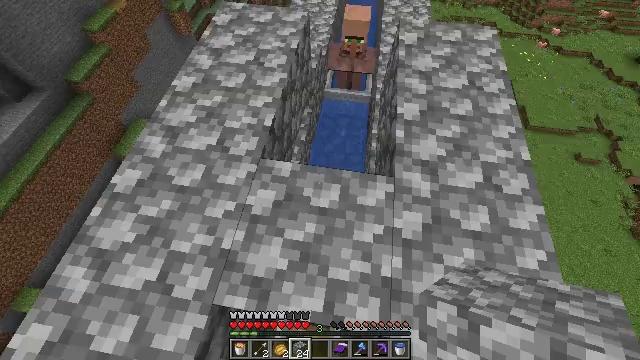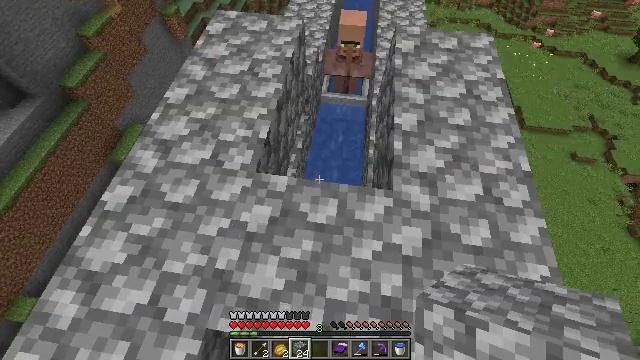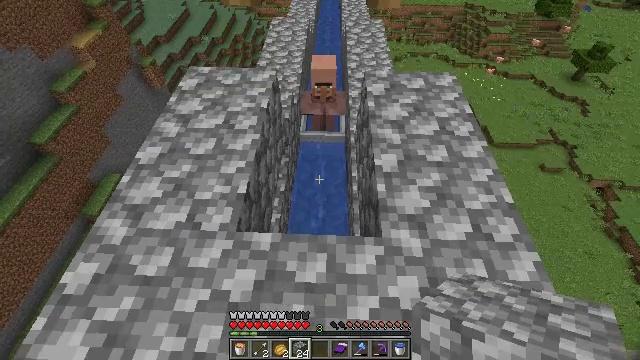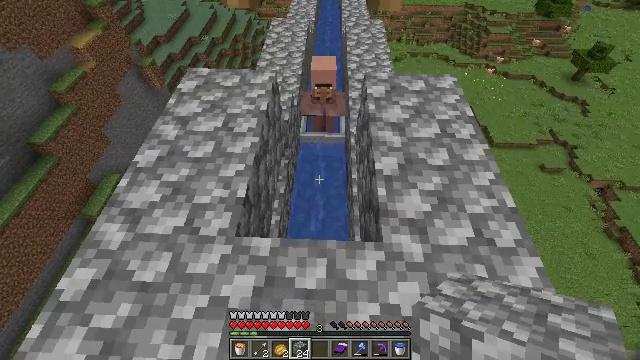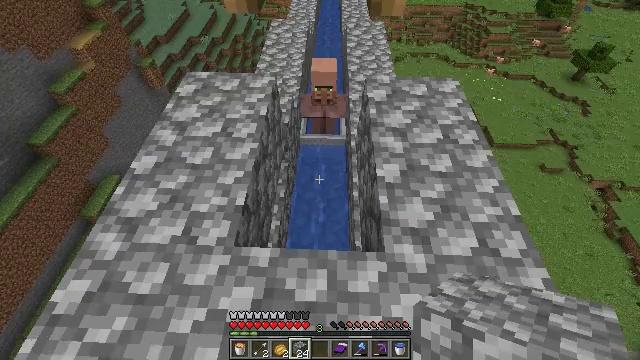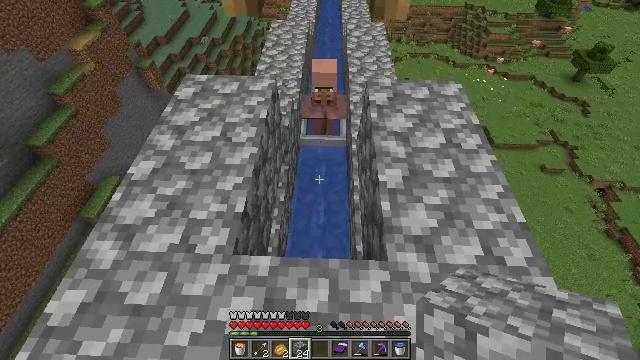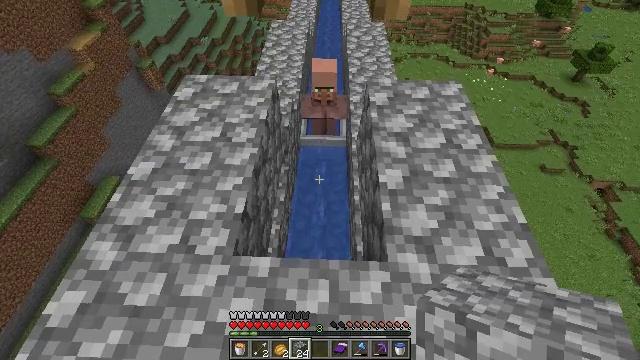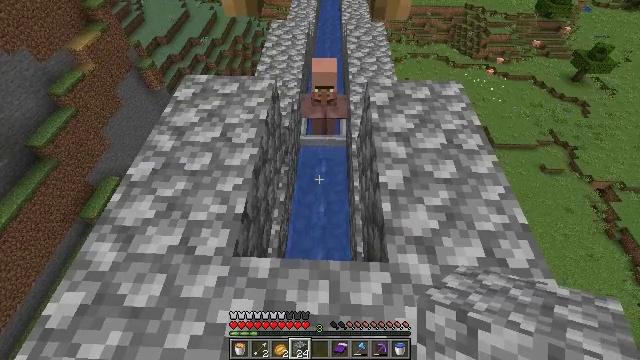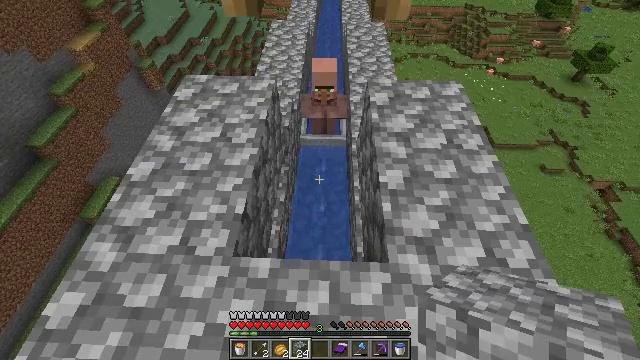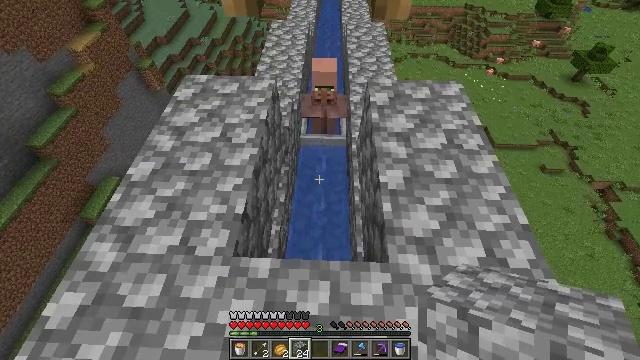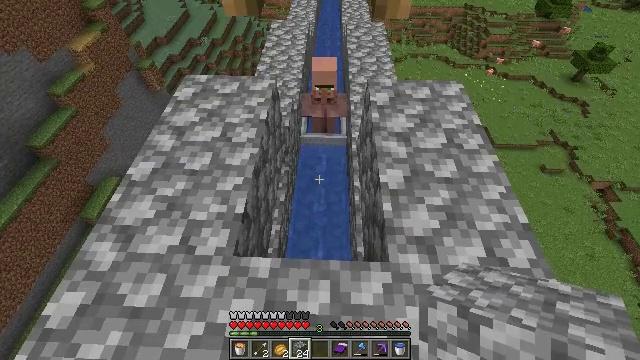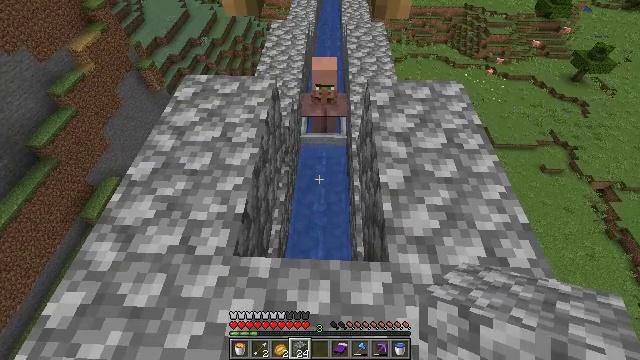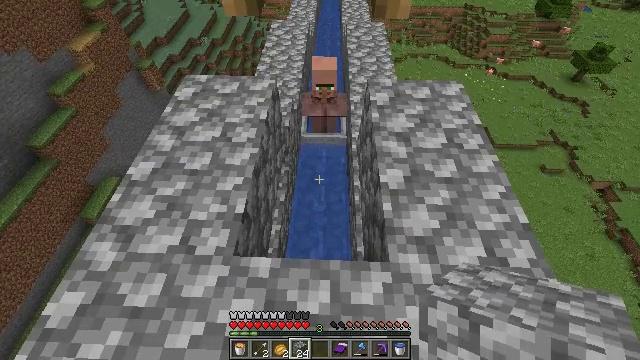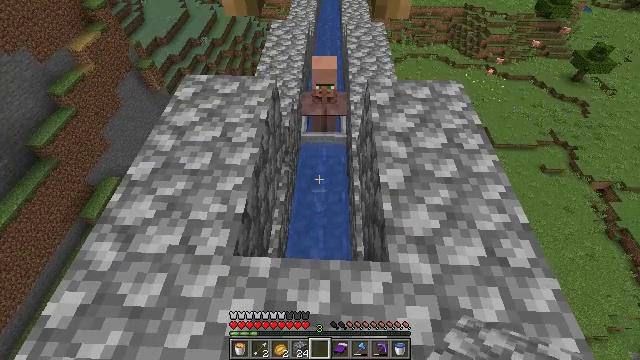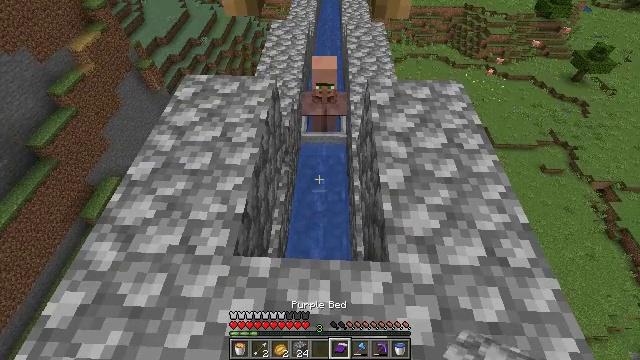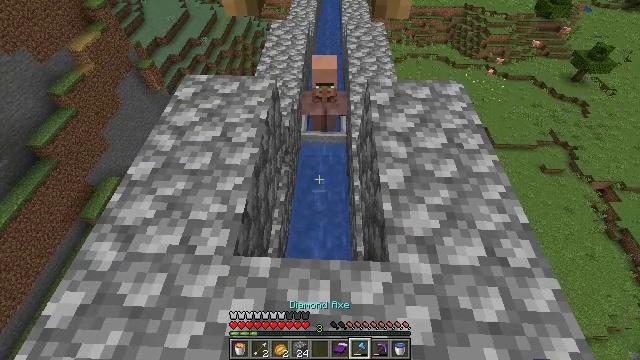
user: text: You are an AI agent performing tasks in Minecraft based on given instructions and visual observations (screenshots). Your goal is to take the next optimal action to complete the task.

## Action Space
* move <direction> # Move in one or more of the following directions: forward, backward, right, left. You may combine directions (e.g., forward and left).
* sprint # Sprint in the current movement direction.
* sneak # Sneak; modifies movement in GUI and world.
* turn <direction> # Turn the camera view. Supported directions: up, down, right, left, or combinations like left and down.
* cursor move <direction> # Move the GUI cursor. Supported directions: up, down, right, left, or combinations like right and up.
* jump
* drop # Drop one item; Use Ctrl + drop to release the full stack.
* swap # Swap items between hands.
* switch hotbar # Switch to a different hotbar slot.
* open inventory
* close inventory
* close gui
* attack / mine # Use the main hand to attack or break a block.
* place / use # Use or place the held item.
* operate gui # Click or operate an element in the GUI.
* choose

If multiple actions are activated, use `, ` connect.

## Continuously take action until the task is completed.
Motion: motion action
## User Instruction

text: Gather materials such as cobblestone.
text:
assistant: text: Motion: move forward
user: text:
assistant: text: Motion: move forward, turn right and up
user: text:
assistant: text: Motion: no_op
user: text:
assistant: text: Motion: no_op
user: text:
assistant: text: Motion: no_op
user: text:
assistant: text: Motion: no_op
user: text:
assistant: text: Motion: no_op
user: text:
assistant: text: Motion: no_op
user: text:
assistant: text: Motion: no_op
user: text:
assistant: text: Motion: no_op
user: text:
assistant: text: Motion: no_op
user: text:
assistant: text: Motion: no_op
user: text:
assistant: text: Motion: no_op
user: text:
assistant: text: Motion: no_op
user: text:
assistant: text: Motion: no_op
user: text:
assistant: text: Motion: no_op
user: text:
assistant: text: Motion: no_op
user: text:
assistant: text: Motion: no_op
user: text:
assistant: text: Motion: no_op
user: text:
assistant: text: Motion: no_op
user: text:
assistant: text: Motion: no_op
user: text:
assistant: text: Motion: no_op
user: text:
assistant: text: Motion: no_op
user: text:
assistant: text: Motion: no_op
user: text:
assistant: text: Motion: no_op
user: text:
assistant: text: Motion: no_op
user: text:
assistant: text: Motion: no_op
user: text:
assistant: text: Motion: no_op
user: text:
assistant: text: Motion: no_op
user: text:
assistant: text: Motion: no_op